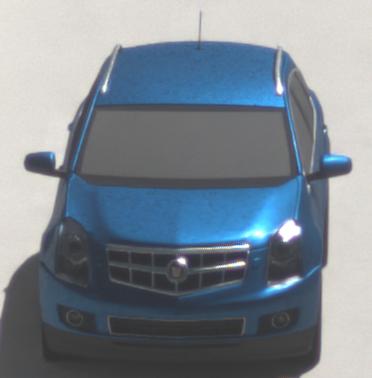
Make: Cadillac
Model: SRX 3.0 V6
Detailed model: SRX (II)
Model produced from: 2010/12
Model produced until: 2012/01
Doors: 5
Color: blue
Road condition: dry road
Daytime: midday
Contrast: high contrast